Brain MRI, t1w sequence, axial 2D slice.
Patient: age 29, sex F, weight 78 kg, height 1.78 m
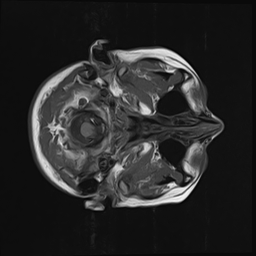